Chest X-ray. View position: PA
Patient age: 65
Patient sex: F
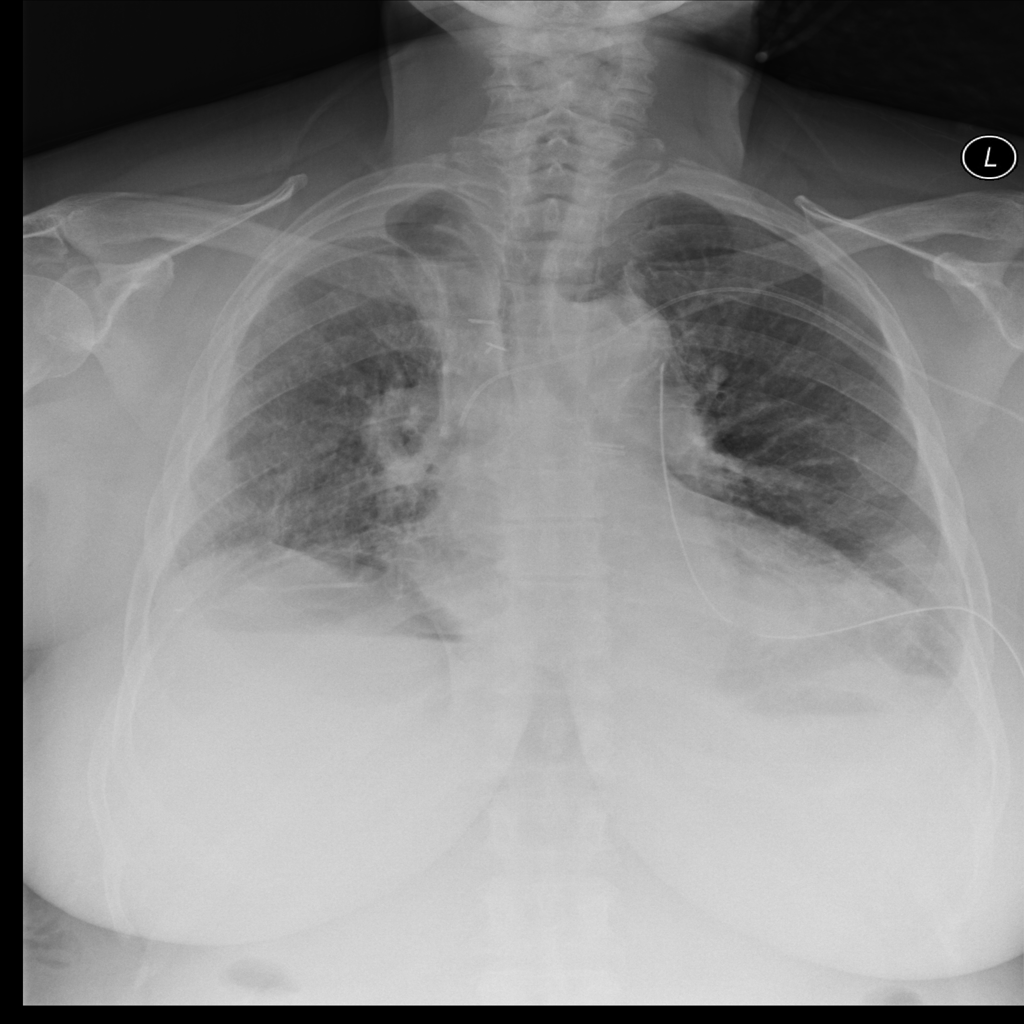
Finding: Pneumothorax